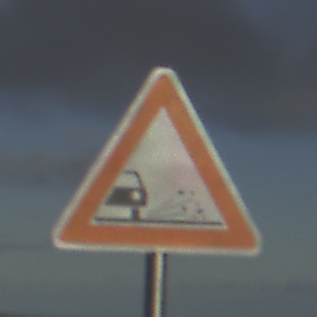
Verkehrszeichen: SplittSchotter
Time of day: SunriseSunset
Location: Outdoor (Nature)
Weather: PartlyCloudy
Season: NotSpecified
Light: Natural